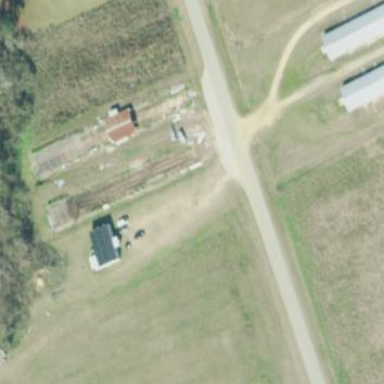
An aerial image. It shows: Poultry house.